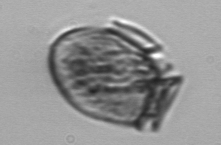
Label: Dinophysis_acuminata